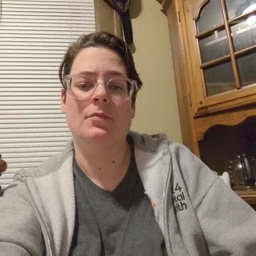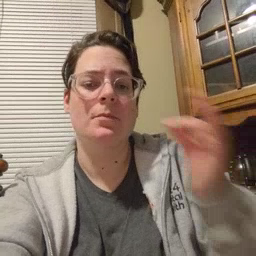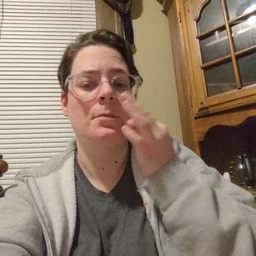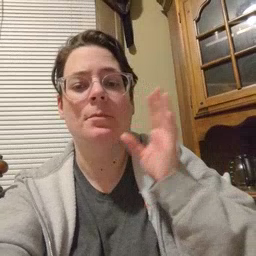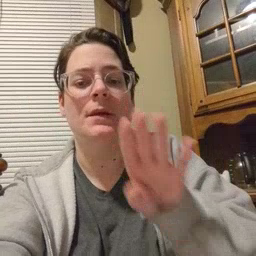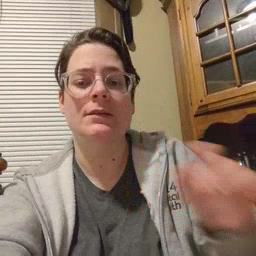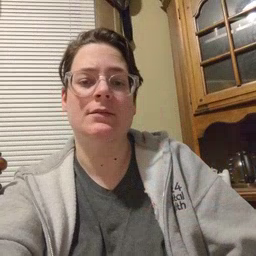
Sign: bee